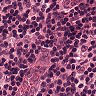
Metastatic tissue present: no